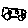
Label: car